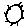
Label: sun